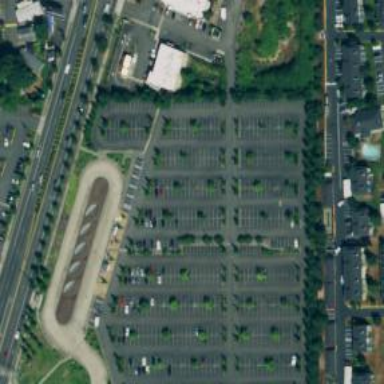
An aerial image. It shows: Parking area with asphalt surface. This is surface parking with park-and-ride facility.